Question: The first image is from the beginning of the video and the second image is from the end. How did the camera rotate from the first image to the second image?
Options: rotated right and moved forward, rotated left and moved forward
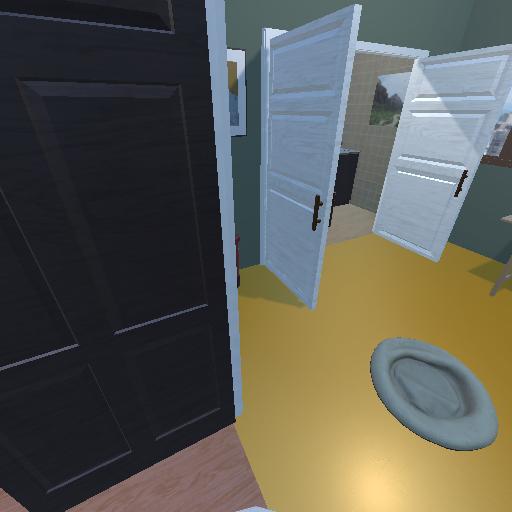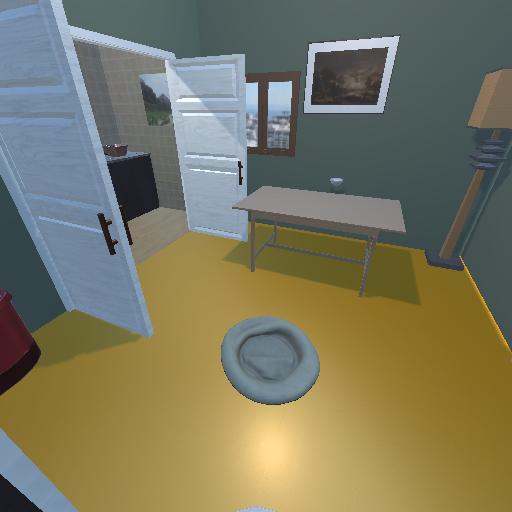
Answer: rotated right and moved forward